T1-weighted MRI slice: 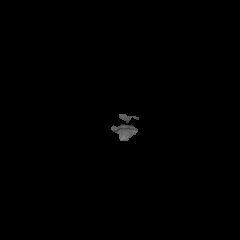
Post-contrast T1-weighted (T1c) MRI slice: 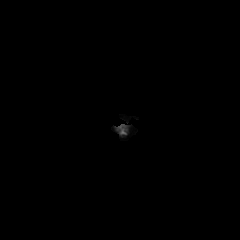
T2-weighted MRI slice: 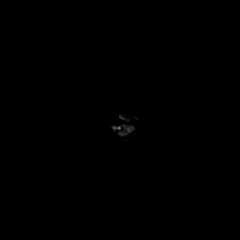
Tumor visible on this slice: no